The plot is a Hilbert-envelope spectrum of a rotating bearing's acceleration signal, annotated with the bearing's characteristic defect frequencies. What is the most likely bearing condition (normal, inner_race, outer_race, ball)?
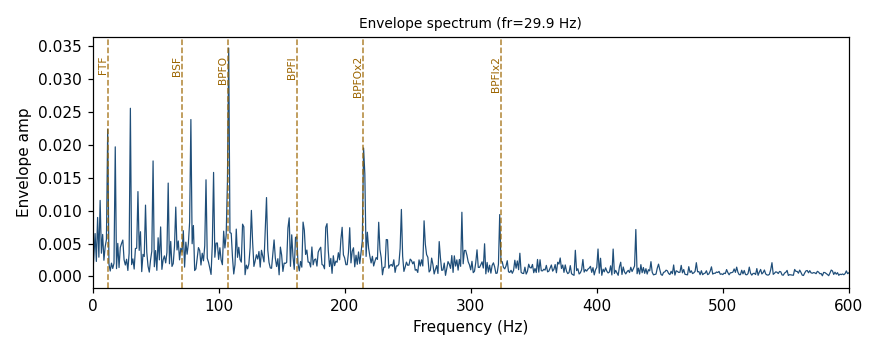
Answer: outer_race